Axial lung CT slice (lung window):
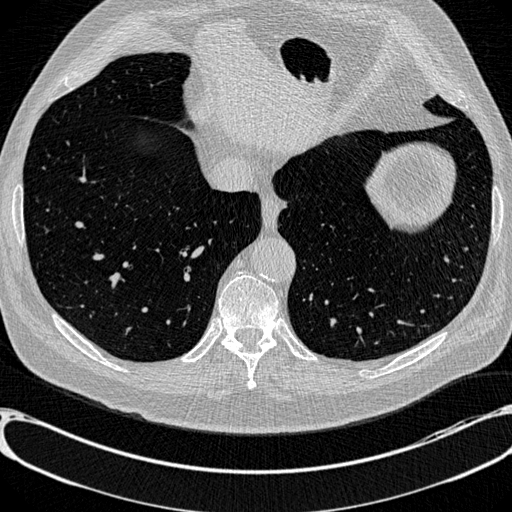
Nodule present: no